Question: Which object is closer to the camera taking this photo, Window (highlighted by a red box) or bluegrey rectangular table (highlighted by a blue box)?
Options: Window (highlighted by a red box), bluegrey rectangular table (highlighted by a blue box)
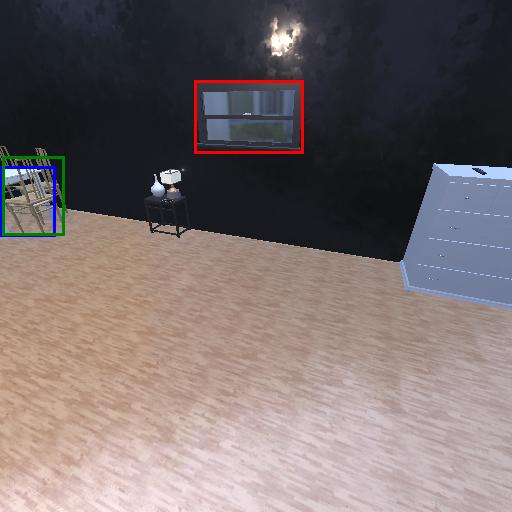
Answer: Window (highlighted by a red box)